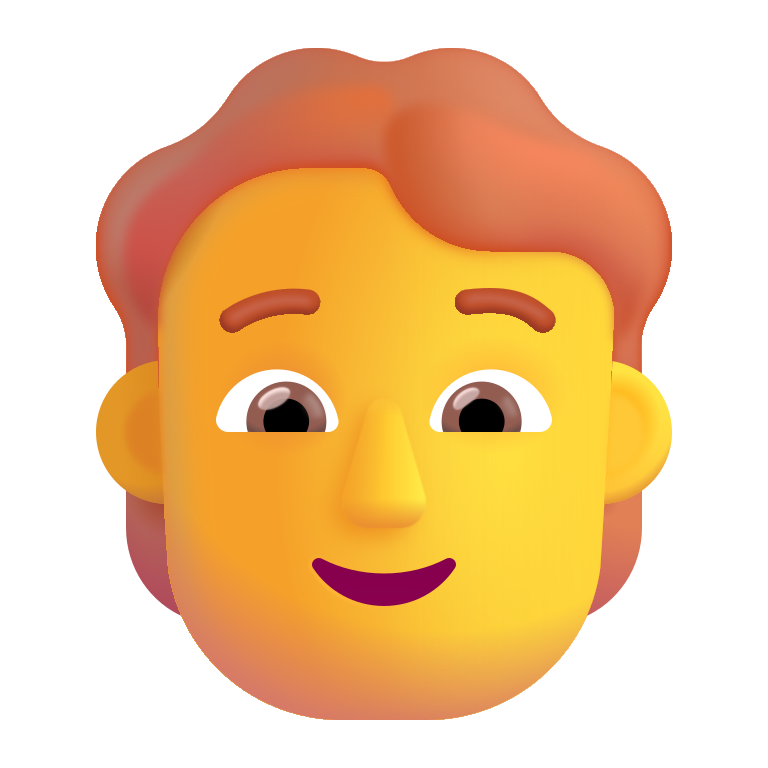
person red hair color default